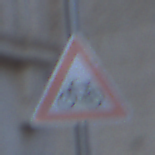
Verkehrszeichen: RadverkehrRechts
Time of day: SunriseSunset
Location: Outdoor (Urban)
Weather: Clear
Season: NotSpecified
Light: Natural